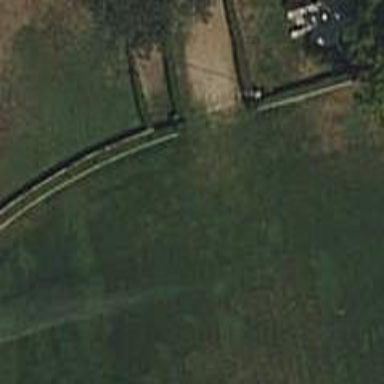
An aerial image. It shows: Entrance with barrier.